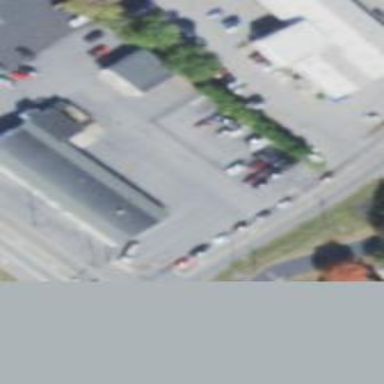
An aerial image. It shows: Industrial building.